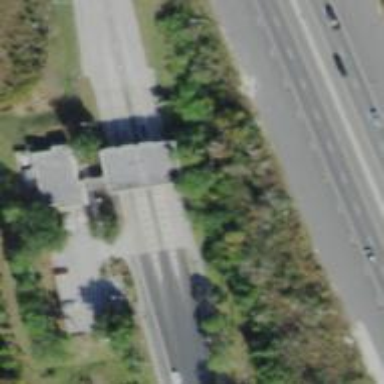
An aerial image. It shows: Toll gantry on the road.